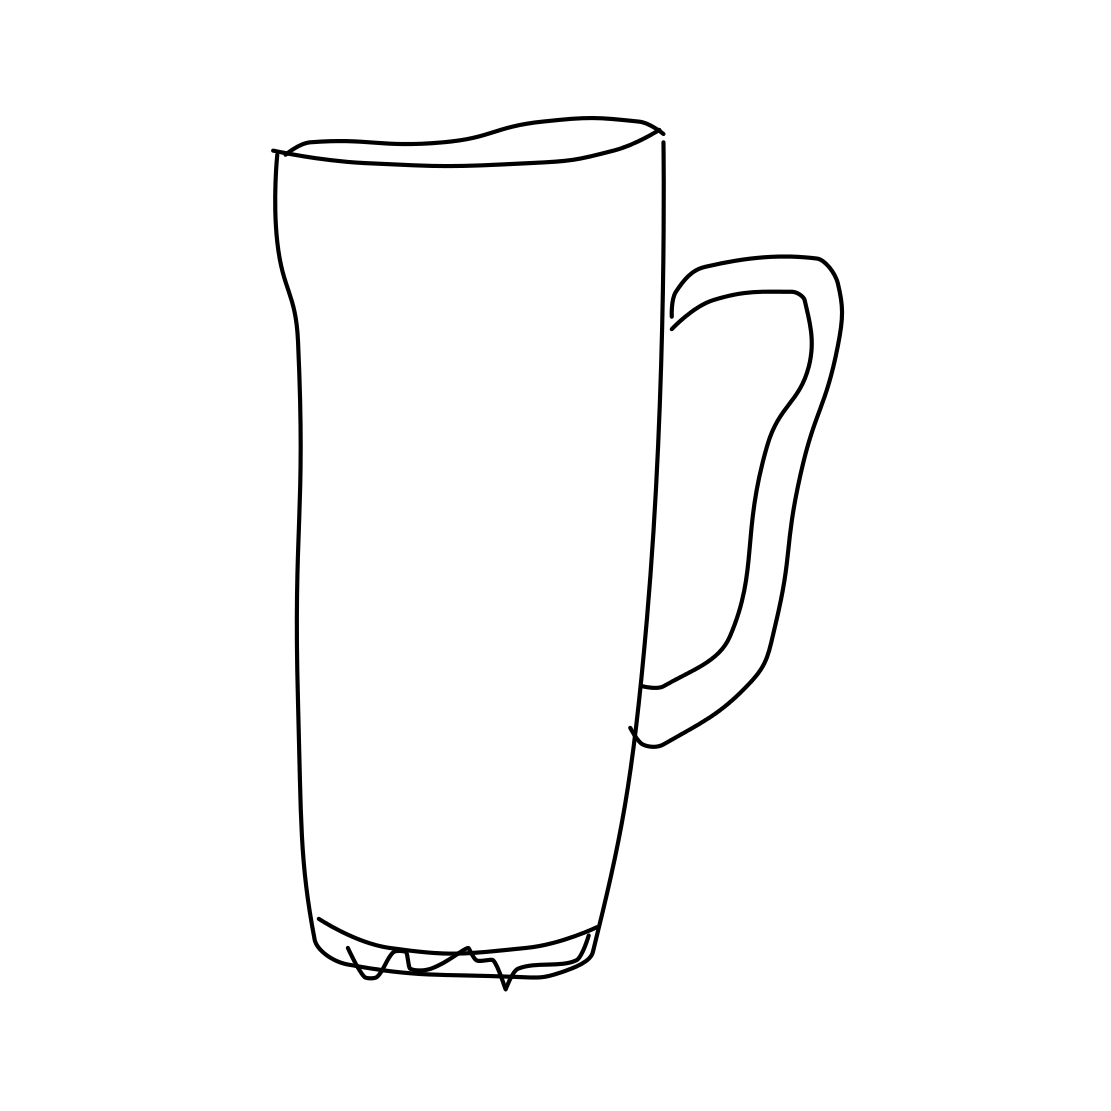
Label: beer-mug